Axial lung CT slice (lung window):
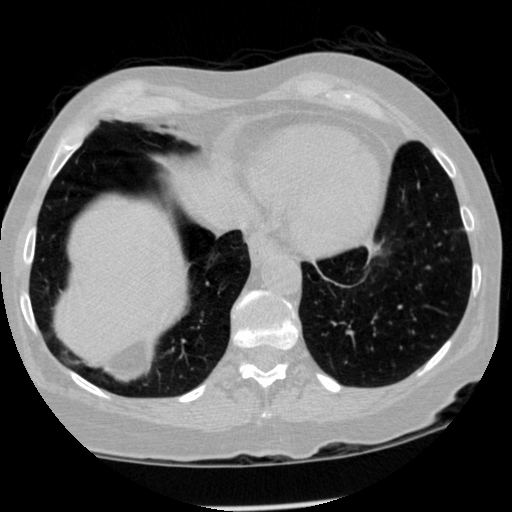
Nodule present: no